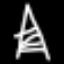
Label: The Eiffel Tower